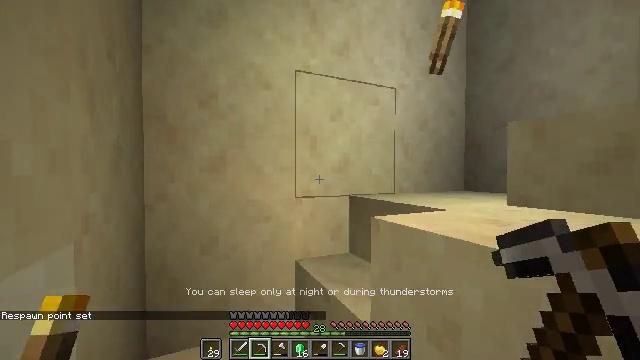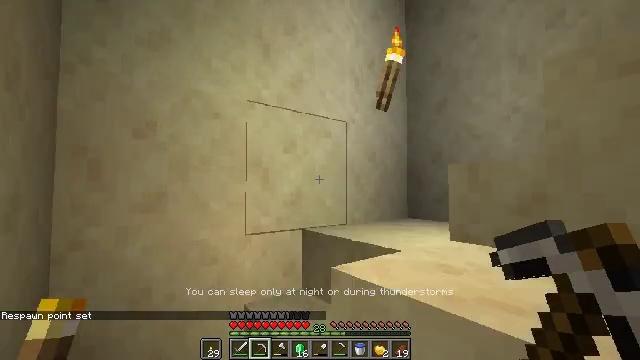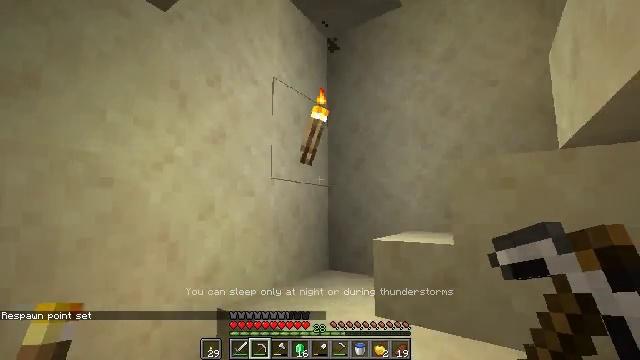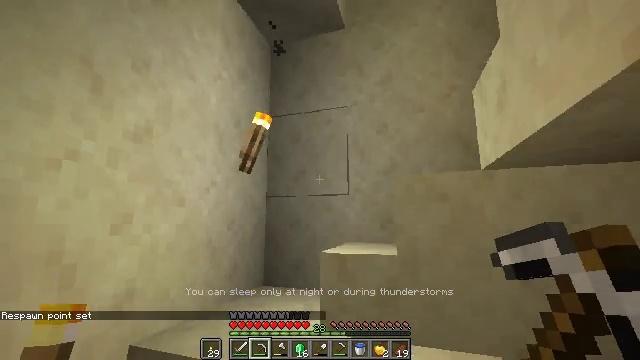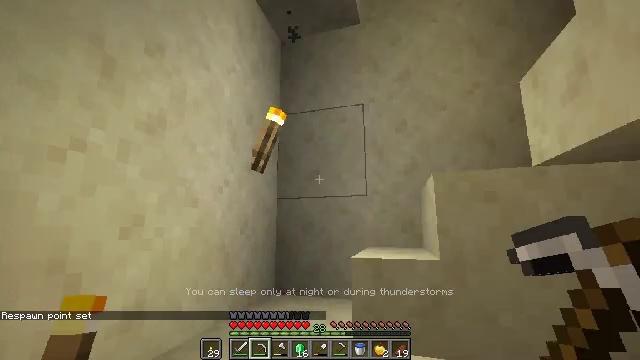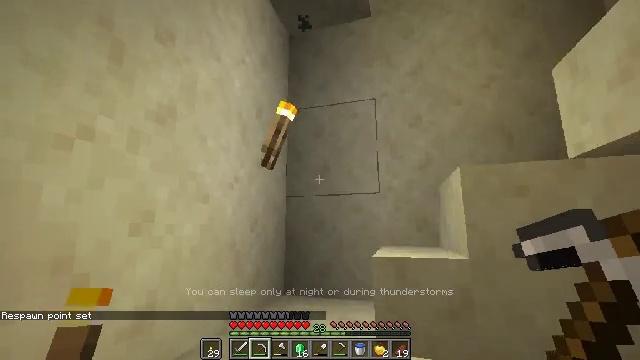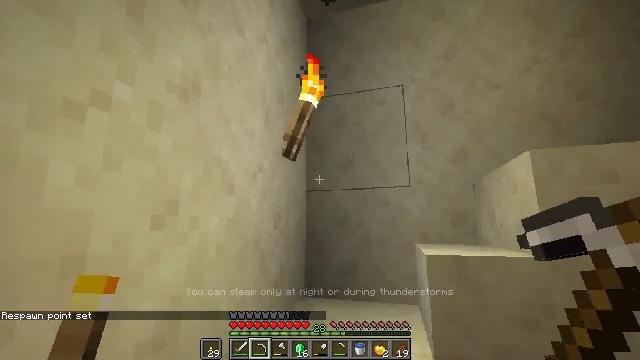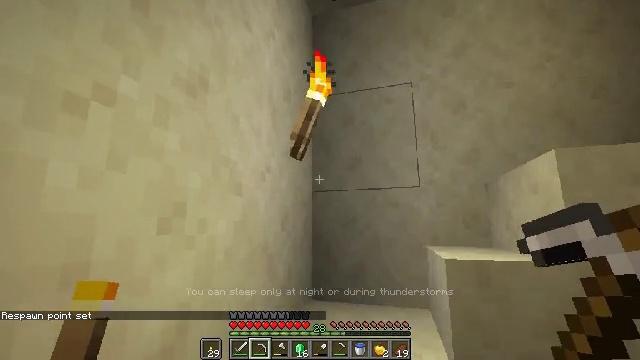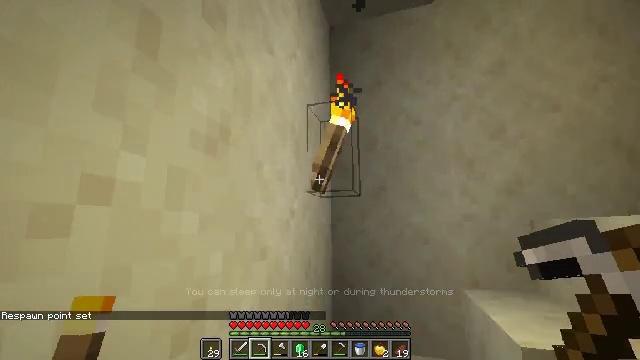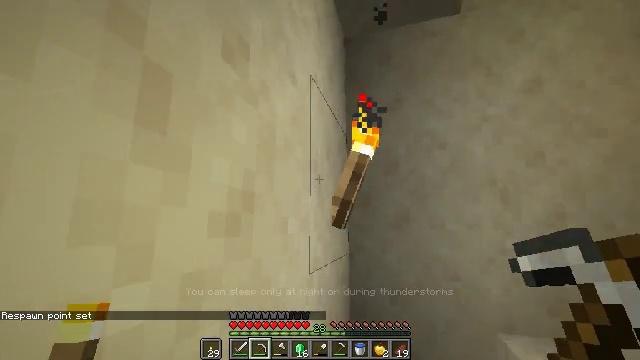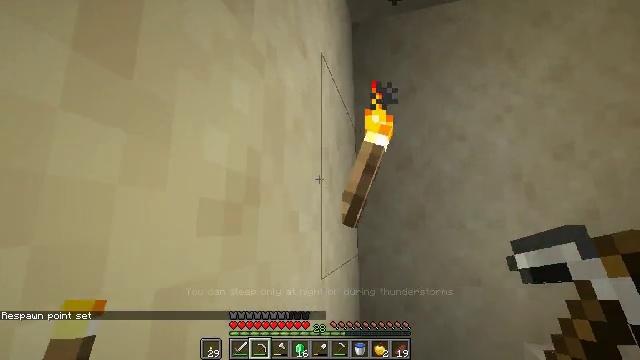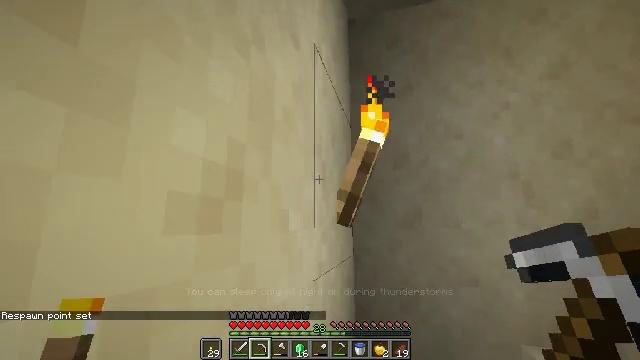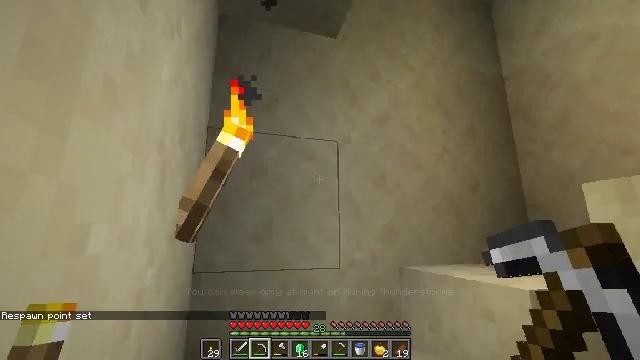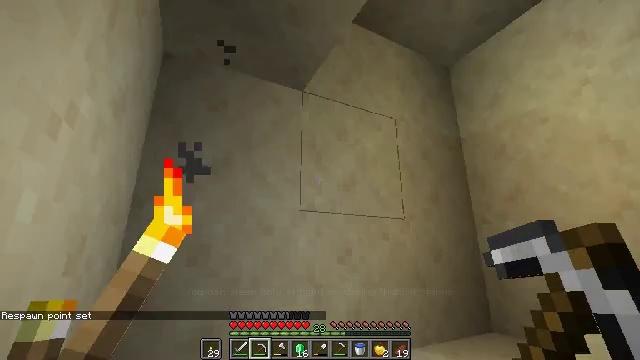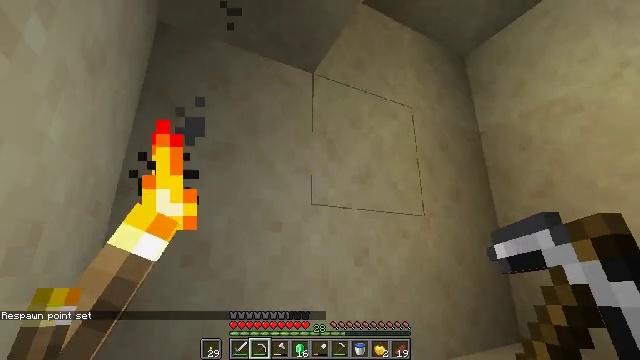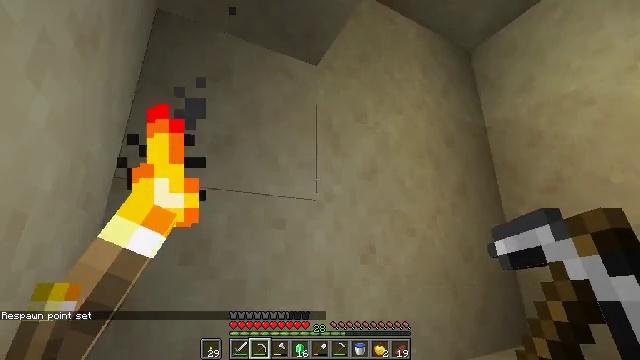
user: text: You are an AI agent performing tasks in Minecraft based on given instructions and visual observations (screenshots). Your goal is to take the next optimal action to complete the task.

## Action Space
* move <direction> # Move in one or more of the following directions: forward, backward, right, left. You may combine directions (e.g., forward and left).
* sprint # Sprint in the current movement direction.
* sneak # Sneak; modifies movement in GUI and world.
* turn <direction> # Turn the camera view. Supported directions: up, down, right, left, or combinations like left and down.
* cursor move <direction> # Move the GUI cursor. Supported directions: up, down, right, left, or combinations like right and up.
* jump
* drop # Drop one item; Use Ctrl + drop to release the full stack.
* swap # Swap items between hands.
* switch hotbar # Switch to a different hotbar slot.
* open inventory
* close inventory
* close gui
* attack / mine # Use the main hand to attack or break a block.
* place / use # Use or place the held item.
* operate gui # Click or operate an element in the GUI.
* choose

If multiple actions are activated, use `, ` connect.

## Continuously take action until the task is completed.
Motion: motion action
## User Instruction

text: Mine a hay block from the field.
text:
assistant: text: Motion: move left, turn right and up
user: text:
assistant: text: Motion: move left, turn right and up
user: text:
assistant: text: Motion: move forward and move left, turn right and up
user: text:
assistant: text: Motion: move forward and move left, turn right
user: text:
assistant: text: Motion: move forward and move left
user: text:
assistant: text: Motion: move forward and move left
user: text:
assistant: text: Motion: move forward and move left
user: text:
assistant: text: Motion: move forward and move left
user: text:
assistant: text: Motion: move forward and move left
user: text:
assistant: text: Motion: move forward and move left
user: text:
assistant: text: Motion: move forward and move left
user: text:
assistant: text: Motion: move forward and move left, turn right and up
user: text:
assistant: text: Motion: move forward and move left, turn right and up
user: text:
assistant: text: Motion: move forward and move left
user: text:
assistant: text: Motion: move forward and move left
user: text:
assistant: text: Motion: move forward and move left
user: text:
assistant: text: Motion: move forward and move left
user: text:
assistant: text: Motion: move forward and move left
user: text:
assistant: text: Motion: move forward and move left
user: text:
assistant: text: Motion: move forward and move left, turn right and up
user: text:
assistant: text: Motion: move forward and move left, turn right
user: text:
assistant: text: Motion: move forward and move left, turn right and down
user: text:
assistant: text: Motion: move forward and move left, turn right and down
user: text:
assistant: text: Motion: move forward and move left, turn right and down
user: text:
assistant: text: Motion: move forward and move left, turn right and up
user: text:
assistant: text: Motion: move forward and move left
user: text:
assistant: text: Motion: move forward and move left
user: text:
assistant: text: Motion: move forward and move left
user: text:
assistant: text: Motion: move forward and move left
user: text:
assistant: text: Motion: move forward and move left